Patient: sex F, age 38
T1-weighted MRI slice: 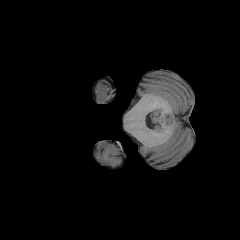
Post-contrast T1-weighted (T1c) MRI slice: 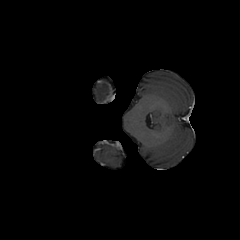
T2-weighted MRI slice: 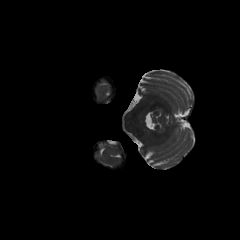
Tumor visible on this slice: no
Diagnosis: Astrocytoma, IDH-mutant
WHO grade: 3